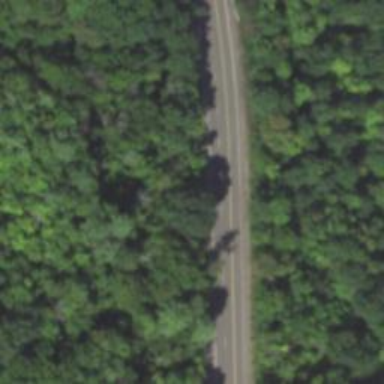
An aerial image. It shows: Primary highway.